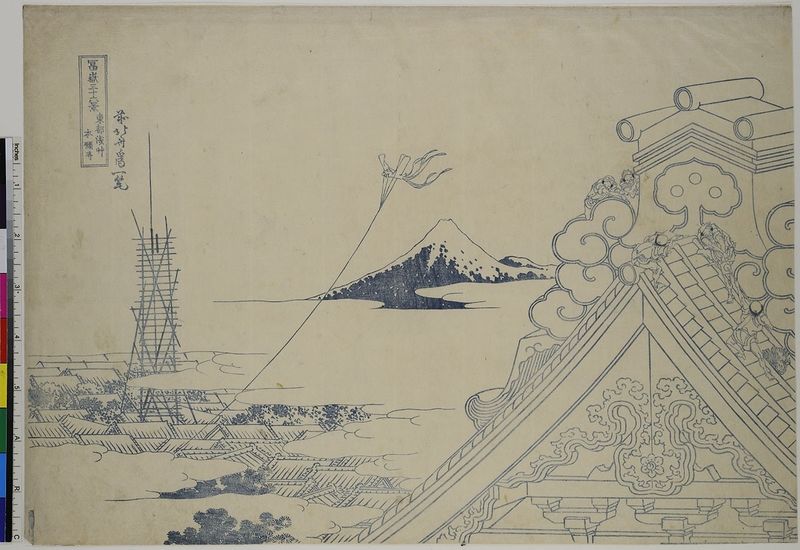
Titel: Der Hoganji in Asakusa in der Osthauptstadt, Blatt 11 aus der Serie: 36 Ansichten des Fuji
Künstler: Katsushika Hokusai
Standort: Hamburg
Institution: Museum für Kunst und Gewerbe Hamburg
Schlagwörter: baum, berg, blau, feder, wolken, landschaft, stadt, zeichnung, ausblick, dach, haus, schnee, schornstein, holzschnitt, japan, berge, gebirge, giebel, dekoration, floral, ornamente, verzierung, japanisch, schriftzeichen, stadtansicht, antike, vulkan, druckgraphik, druckgrafik, radierung, china, bambus, tempel, zeit, drachen, edo, dachdecker, fuji, reproduktionen, volcano, alte stadtansicht, druckerzeugnisse, drachensteigen, hiroshige, pornament, alte ansicht, heiligtümer, volcan, hongan